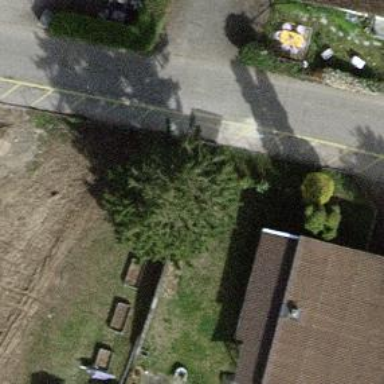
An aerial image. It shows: Evergreen needle-leaved tree.